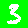
Digit: 3